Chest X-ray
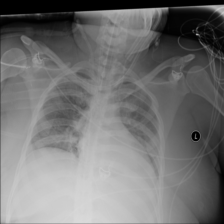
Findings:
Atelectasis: negative
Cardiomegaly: positive
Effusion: negative
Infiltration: negative
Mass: negative
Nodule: negative
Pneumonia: negative
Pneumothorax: negative
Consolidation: negative
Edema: negative
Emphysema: negative
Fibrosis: negative
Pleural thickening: negative
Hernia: negative